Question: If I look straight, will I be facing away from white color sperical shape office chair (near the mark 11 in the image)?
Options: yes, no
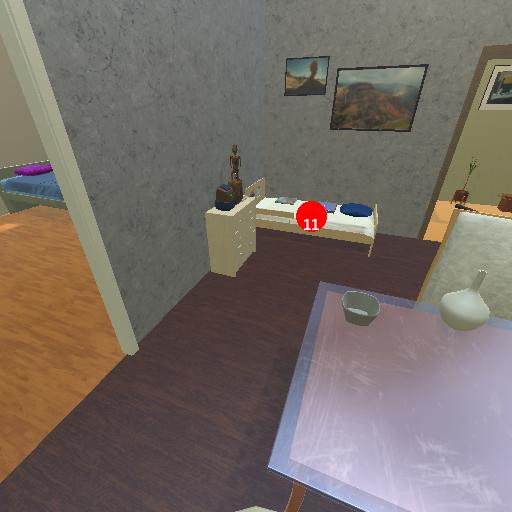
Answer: yes